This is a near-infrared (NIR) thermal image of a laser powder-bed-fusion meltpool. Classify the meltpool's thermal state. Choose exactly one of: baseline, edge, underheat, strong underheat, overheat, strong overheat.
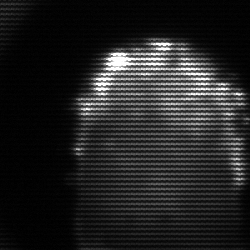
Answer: baseline